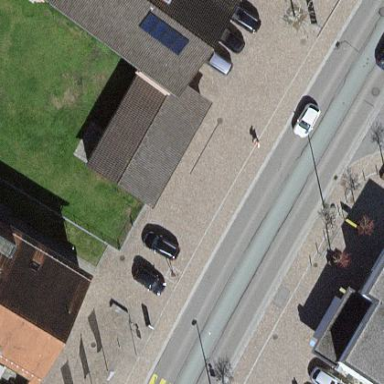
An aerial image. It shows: Garage.